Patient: sex M, age 57
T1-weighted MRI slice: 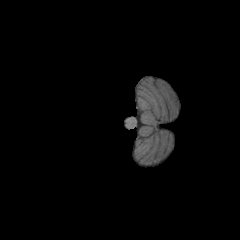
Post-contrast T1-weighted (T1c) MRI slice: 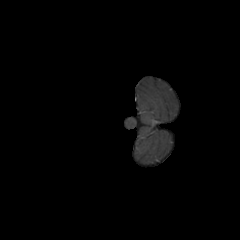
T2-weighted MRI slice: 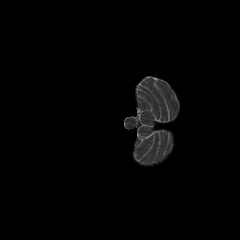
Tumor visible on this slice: no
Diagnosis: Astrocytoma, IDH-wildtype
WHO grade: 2